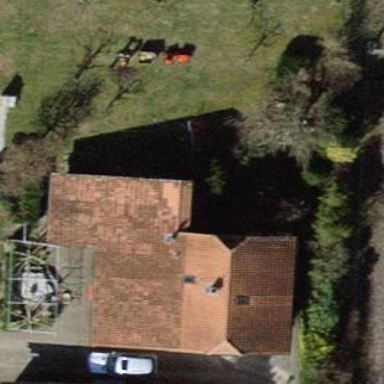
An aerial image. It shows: Detached building with gabled roof.